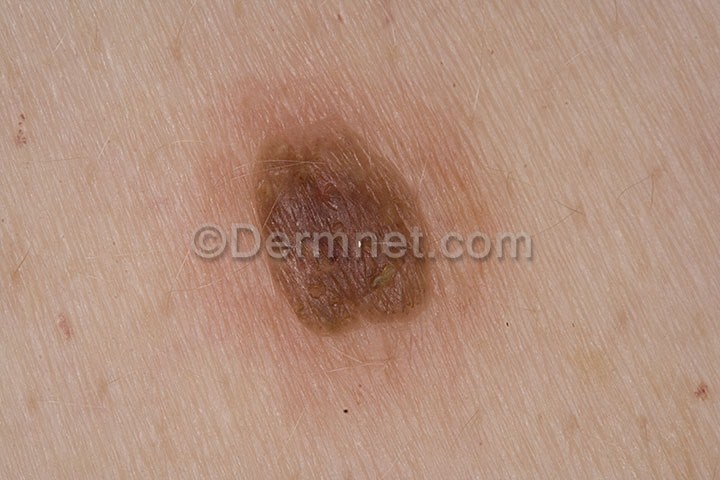
Disease: Seborrheic Keratoses and other Benign Tumors